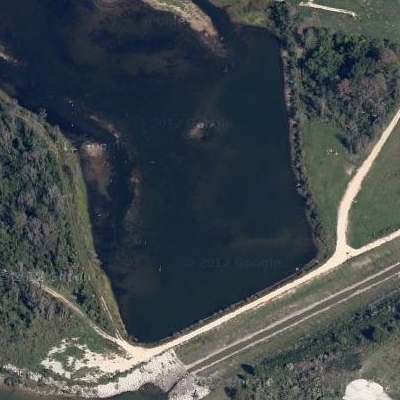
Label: RiverLake